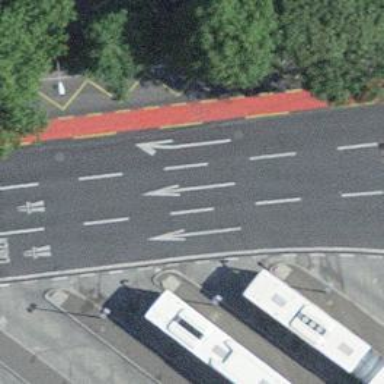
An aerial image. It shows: Unclassified road with asphalt surface. The right sidewalk also has asphalt surface.